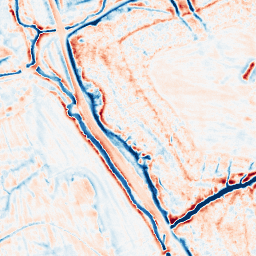
Category: edge_preserving
Decomposition family: bilateral
Decomposition parameters: d: 15
sigma_color: 50
sigma_space: 25
Upsampling method: sinc_blackman
Upsampling parameters: scale: 2
kernel_size: 8
Upsampling scale: 2